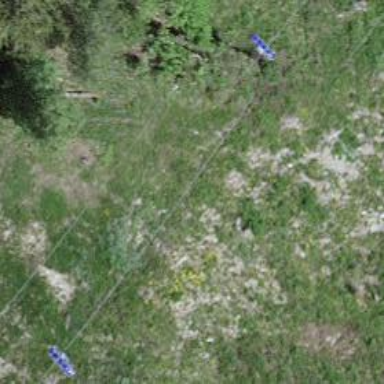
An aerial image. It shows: Pylon for aerialway.